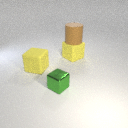
small green metal cube in front of large yellow rubber cube